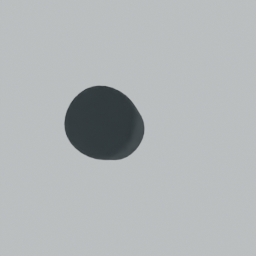
Label: furniture